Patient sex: F
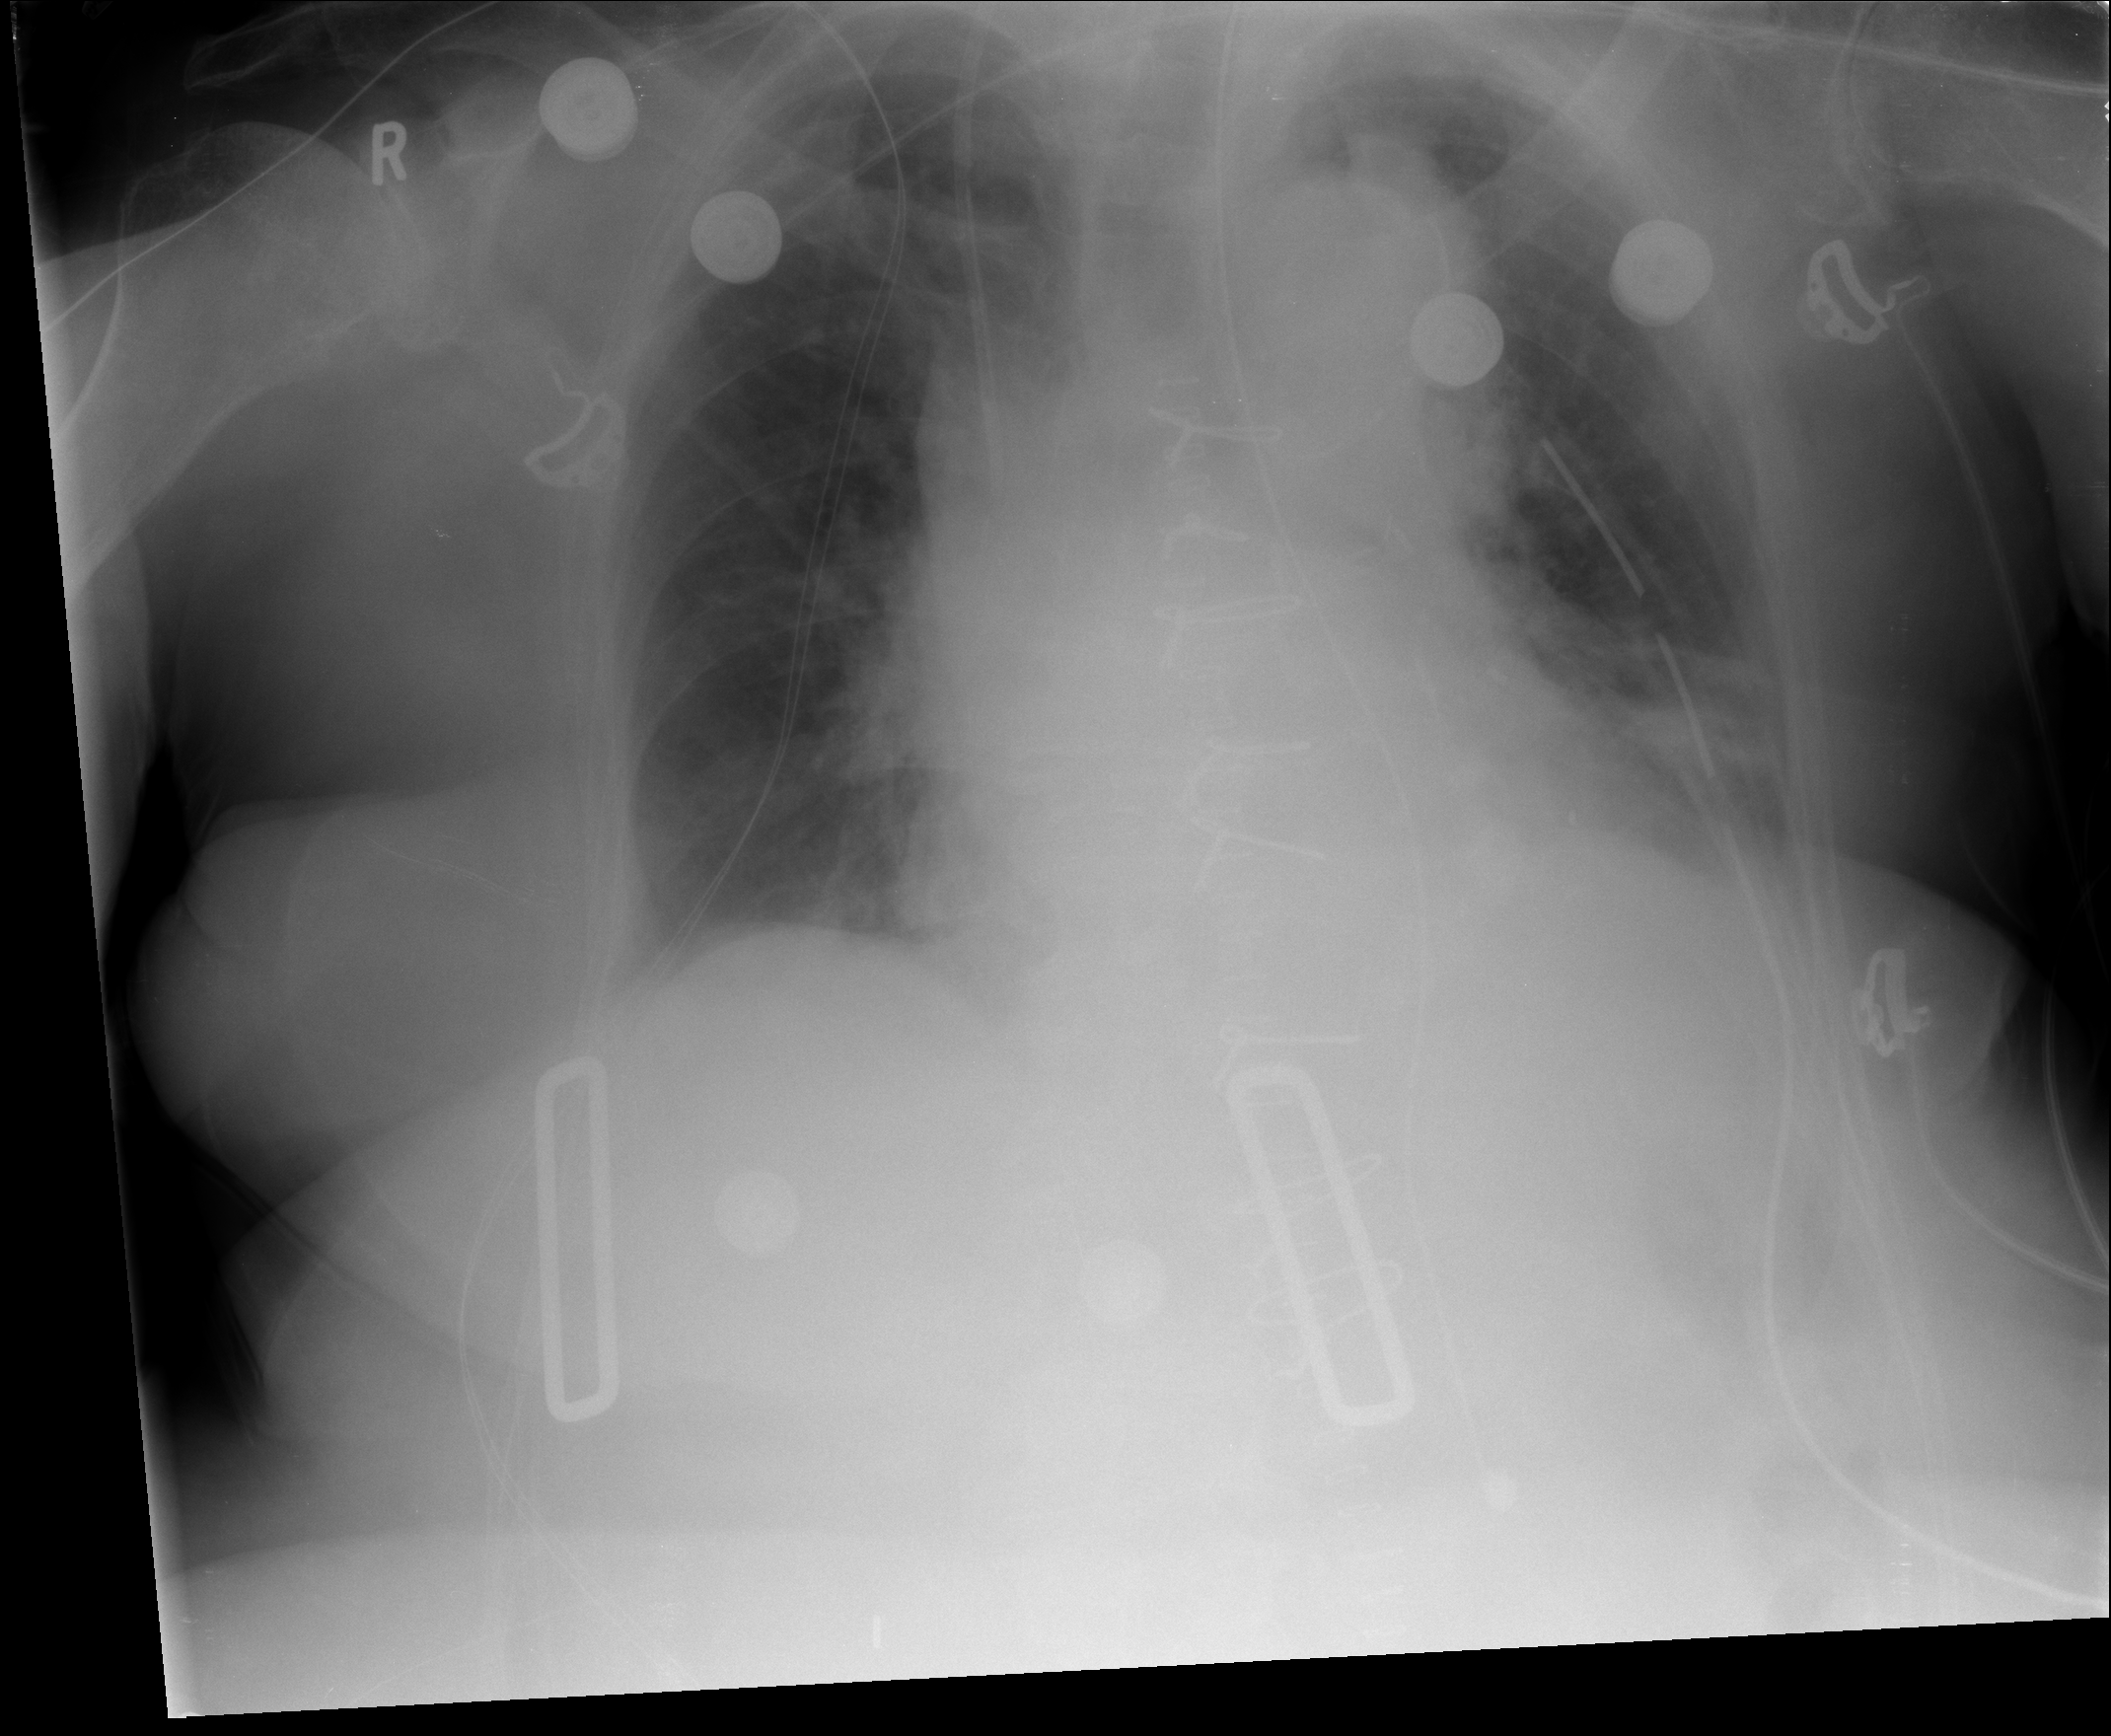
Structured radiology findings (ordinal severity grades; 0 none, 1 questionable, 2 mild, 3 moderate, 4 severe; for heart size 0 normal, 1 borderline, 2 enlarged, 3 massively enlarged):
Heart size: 1
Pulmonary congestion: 2
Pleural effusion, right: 2
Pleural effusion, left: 2
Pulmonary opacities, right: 0
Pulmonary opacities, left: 2
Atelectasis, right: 2
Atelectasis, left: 3